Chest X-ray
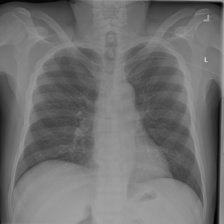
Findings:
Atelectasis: negative
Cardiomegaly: negative
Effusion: negative
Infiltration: negative
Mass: negative
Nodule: negative
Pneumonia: negative
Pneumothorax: negative
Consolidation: negative
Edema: negative
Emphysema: negative
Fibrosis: negative
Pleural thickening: negative
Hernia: negative